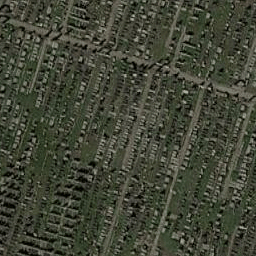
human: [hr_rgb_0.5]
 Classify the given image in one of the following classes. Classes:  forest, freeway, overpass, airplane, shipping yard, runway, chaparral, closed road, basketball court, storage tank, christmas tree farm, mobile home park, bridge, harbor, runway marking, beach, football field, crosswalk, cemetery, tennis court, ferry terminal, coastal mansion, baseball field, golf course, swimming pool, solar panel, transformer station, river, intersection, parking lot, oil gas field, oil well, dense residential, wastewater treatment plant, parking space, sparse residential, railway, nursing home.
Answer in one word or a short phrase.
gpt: cemetery